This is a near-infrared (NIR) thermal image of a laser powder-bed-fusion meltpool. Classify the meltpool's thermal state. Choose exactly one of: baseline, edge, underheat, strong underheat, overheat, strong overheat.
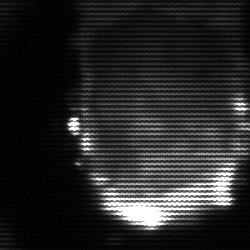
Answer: baseline